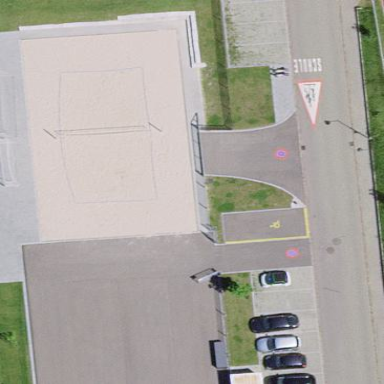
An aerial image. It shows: Beach volleyball pitch for leisure land.